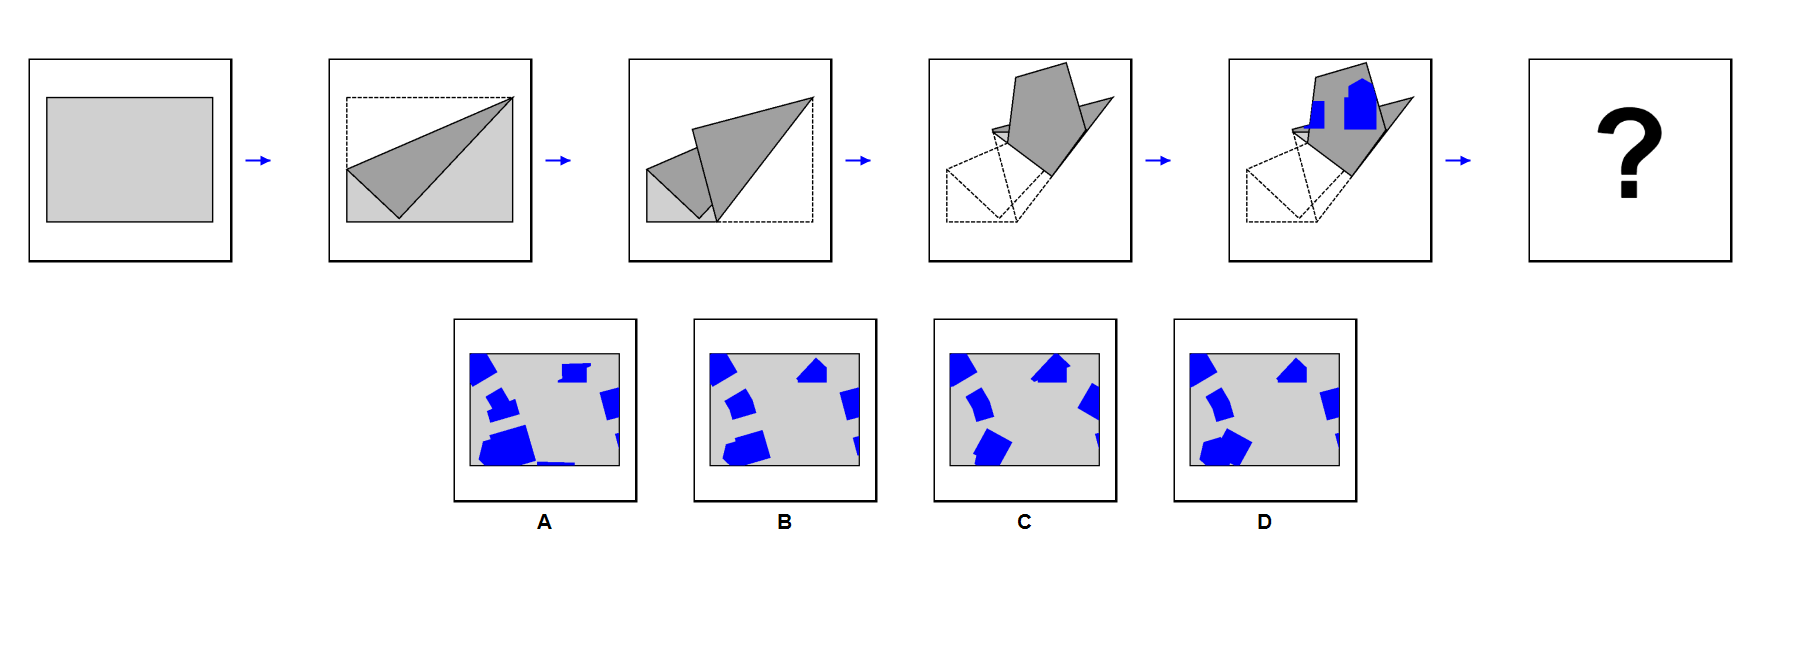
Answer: B